Question: I'm trying to put inline images in a TextView. Here goes my code:
'''
ImageGetter imageGetter = new ImageGetter() {
public Drawable getDrawable(String source) {
Drawable d = ctx.getResources().getDrawable(Integer.parseInt(source));
d.setBounds(0, 0, d.getIntrinsicWidth(), d.getIntrinsicHeight());
return d;
}
};
CharSequence votesString="124 votes";
votesString=Html.fromHtml(votesString
+"(<img src='" + R.drawable.icon_upvotes + "'/>)", imageGetter, null);
labelVotes.setText(votesString);
'''
It works (see the image below) but I would need the image to be vertically centered. How can I do that?

Thanks
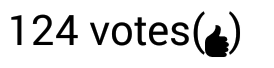
Answer: Instead of use HTML, you can use
'''
labelVotes.setCompoundDrawablesWithIntrinsicBounds(0, 0, 0, R.drawable.icon_upvotes);
'''
and playing a little bit with padding, using 'setCompoundDrawablePadding'